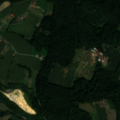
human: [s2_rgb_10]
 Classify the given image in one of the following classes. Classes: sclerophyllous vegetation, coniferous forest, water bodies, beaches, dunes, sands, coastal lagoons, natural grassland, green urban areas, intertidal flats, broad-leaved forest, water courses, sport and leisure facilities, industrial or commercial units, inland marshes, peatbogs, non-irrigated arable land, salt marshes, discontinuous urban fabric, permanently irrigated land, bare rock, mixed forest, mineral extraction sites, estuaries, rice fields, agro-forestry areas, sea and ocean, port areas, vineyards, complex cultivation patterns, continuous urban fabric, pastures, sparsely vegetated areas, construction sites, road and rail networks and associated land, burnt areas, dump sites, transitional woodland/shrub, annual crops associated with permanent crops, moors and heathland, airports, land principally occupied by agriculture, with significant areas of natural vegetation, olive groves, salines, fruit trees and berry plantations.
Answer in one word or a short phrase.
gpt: non-irrigated arable land, land principally occupied by agriculture, with significant areas of natural vegetation, mixed forest